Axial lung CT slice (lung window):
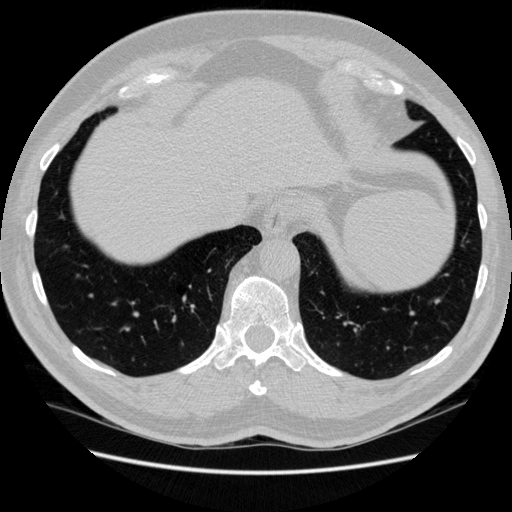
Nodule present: no